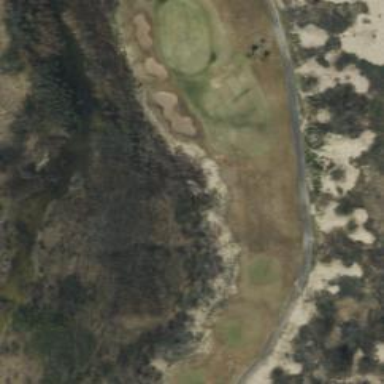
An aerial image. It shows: Rough area on grassy golf course.